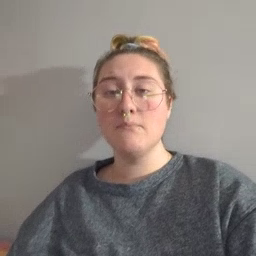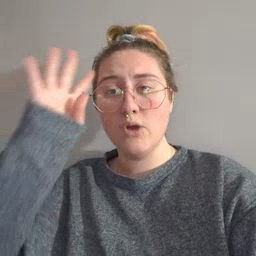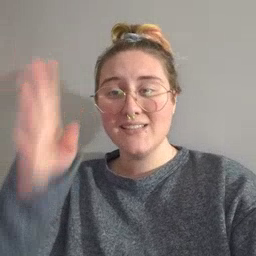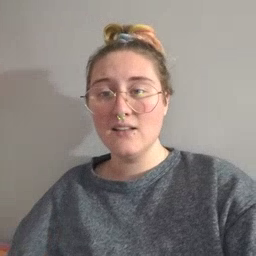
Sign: pretend